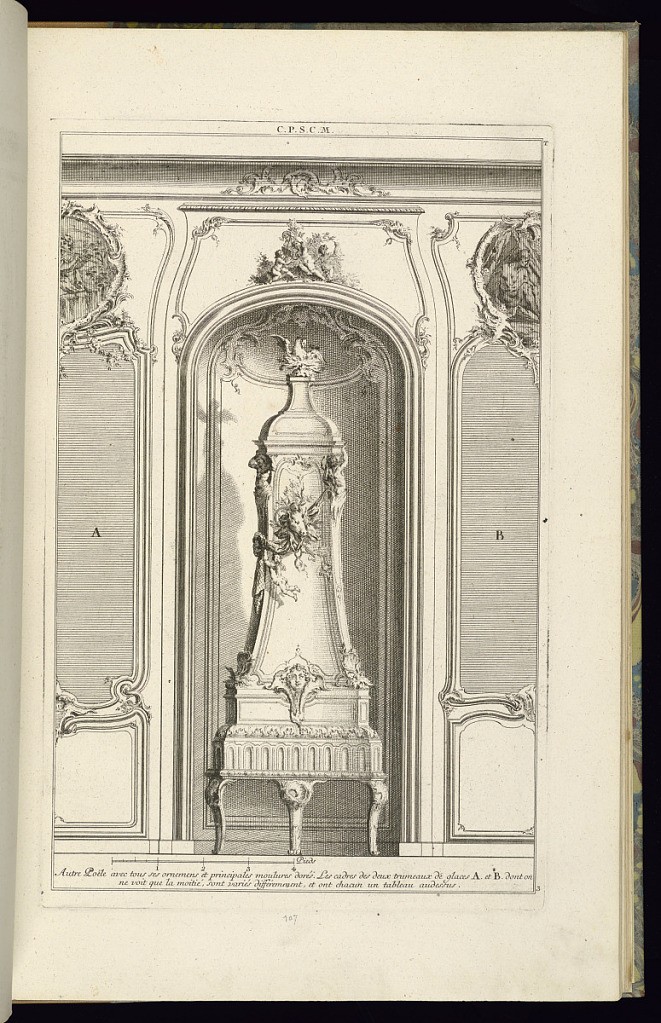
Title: Autre Poële avec Tous ces Ornemens et Principales Moulures Dorés…Un Tableau au Dessus
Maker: François de Cuvilliés the Elder, Belgian, 1695 - 1768
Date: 1745
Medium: Etching and engraving on off-white laid paper
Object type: Print
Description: Design for a niche set with a stove, above which is a carved panel of putti playing musical instruments. The stove is carved with herms, trophies with attributes of the hunt, mascaron, scrolls, and shells. The plate is numbered.